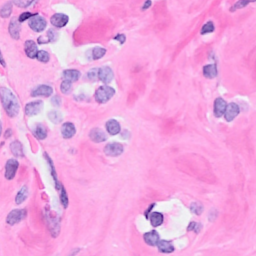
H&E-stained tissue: Breast